Question: Could someone please help me? I don't know what the problem here
'''
DROP PROCEDURE IF EXISTS insertRandom;
CREATE PROCEDURE insertRandom()
BEGIN
DECLARE mytime timestamp;
SET mytime := '2009-01-01 00:00:00'
BEGIN
test_loop : LOOP
while mytime < now()
mytime = mytime + interval '8 hours';
insert into tempdata(temp_val, datum) values((select random()*(110)-10), mytime);
END LOOP;
END;
CALL insertRandom;
SELECT * FROM 'temp_table';
'''

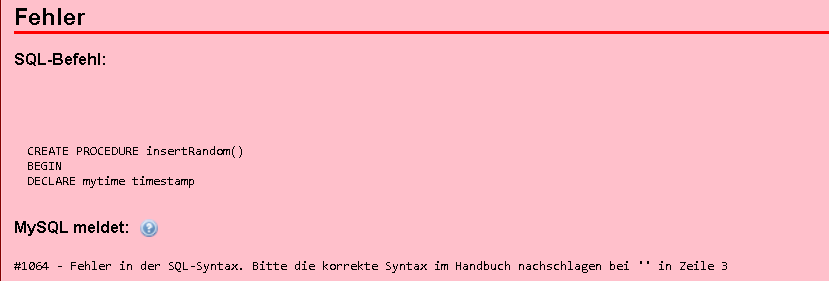
Answer: You have many errors in your code
Use this Procedure instead
'''
DELIMITER $$
CREATE DEFINER='root'@'localhost' PROCEDURE 'insertRandom'()
BEGIN
DECLARE mytime timestamp;
SET mytime := '2009-01-01 00:00:00';
DROP TEMPORARY TABLE IF EXISTS tempdata;
CREATE TEMPORARY TABLE tempdata (temp_val BIGINT, datum timestamp);
test_loop : LOOP
IF mytime >= now() THEN
LEAVE test_loop;
END IF;
SET mytime = TIMESTAMPADD(HOUR,8,mytime);
insert into tempdata(temp_val, datum) values((select (rand()*110)-10), mytime);
END LOOP;
END$$
DELIMITER ;
'''
And then
'''
call insertRandom();
SELECT * FROM tempdata;
'''